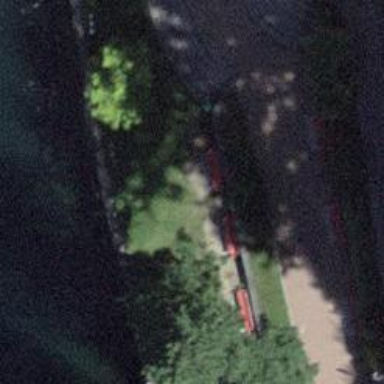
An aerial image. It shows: Bench for seating.